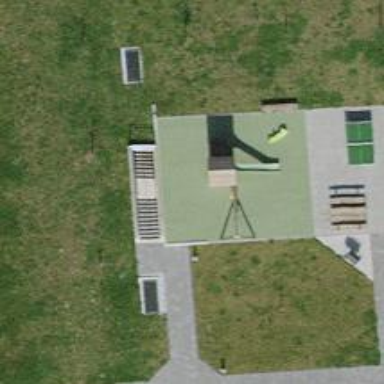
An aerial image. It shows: Playground with swings.